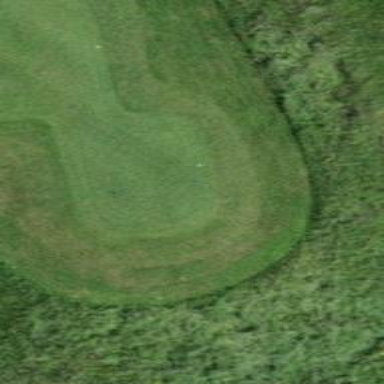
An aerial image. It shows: Grass area designated as golf tee.